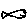
Label: fish